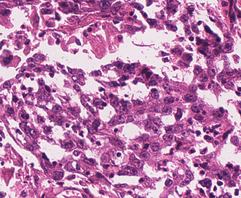
Tumor epithelial tissue: yes
Tumor-associated stroma tissue: no
Normal tissue: no